Interaction volume radius: 5 \u00c5
Interaction volume height: 15 \u00c5
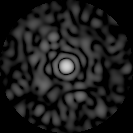
Disorder parameter: 0.8322